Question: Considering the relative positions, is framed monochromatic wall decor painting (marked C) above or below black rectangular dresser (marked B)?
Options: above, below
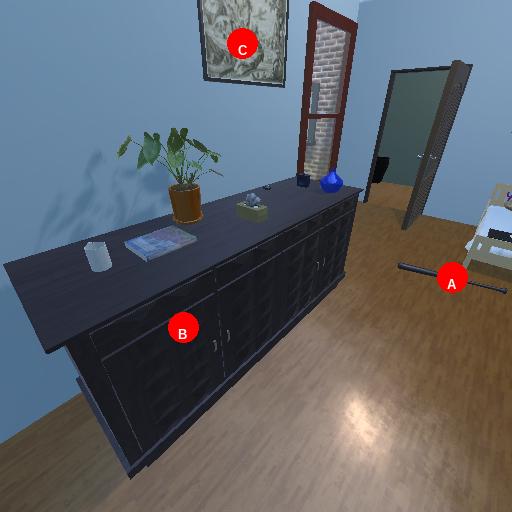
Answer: above